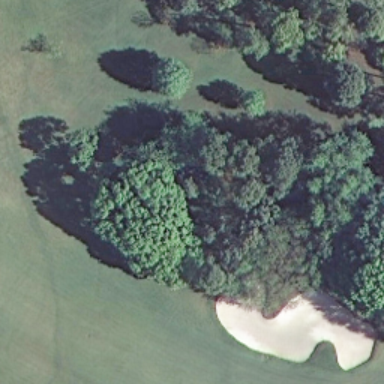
This is a part of a golf course with turfs and some bunkers and trees .